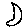
Label: moon